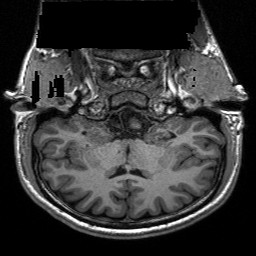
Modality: T1w
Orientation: sagittal
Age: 21
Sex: male
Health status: healthy
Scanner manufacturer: siemens
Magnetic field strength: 3 T
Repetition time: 3.2 s